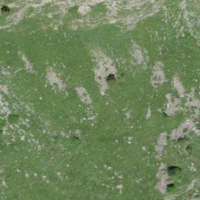
EUNIS habitat code: 23
Species observed at this site:
Neotinea ustulata